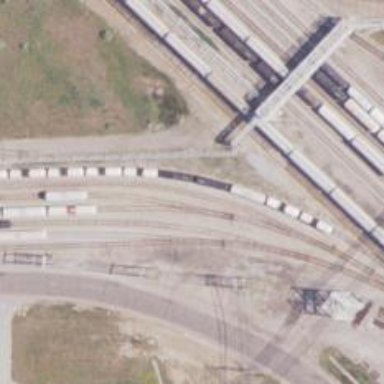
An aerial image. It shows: Rail spur service.